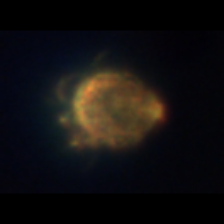
Taxon: Ciliates
Group: Other